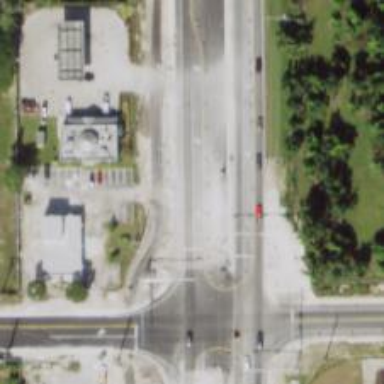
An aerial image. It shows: Asphalt road with separate sidewalk. The road is classified as trunk highway.